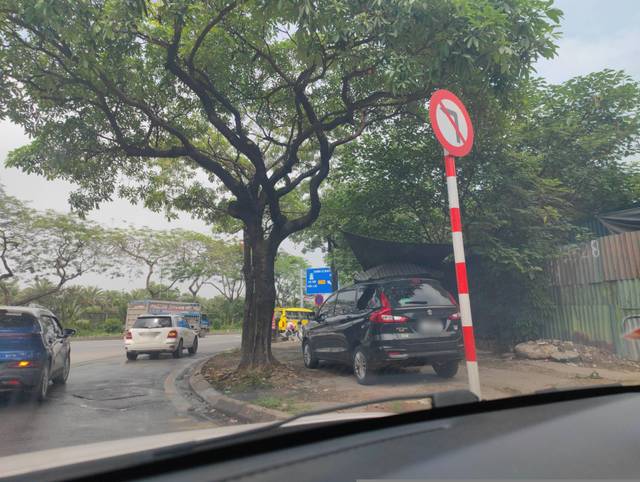
Region: Vietnam
Coordinates: 21.003, 105.782